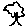
Label: tree